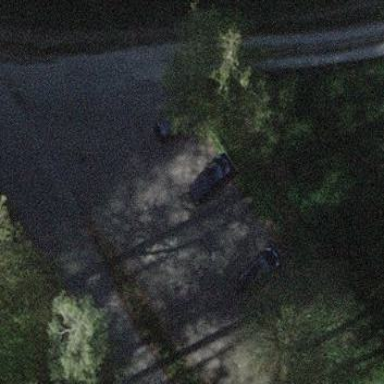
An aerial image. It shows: Parking area with surface.